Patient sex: M
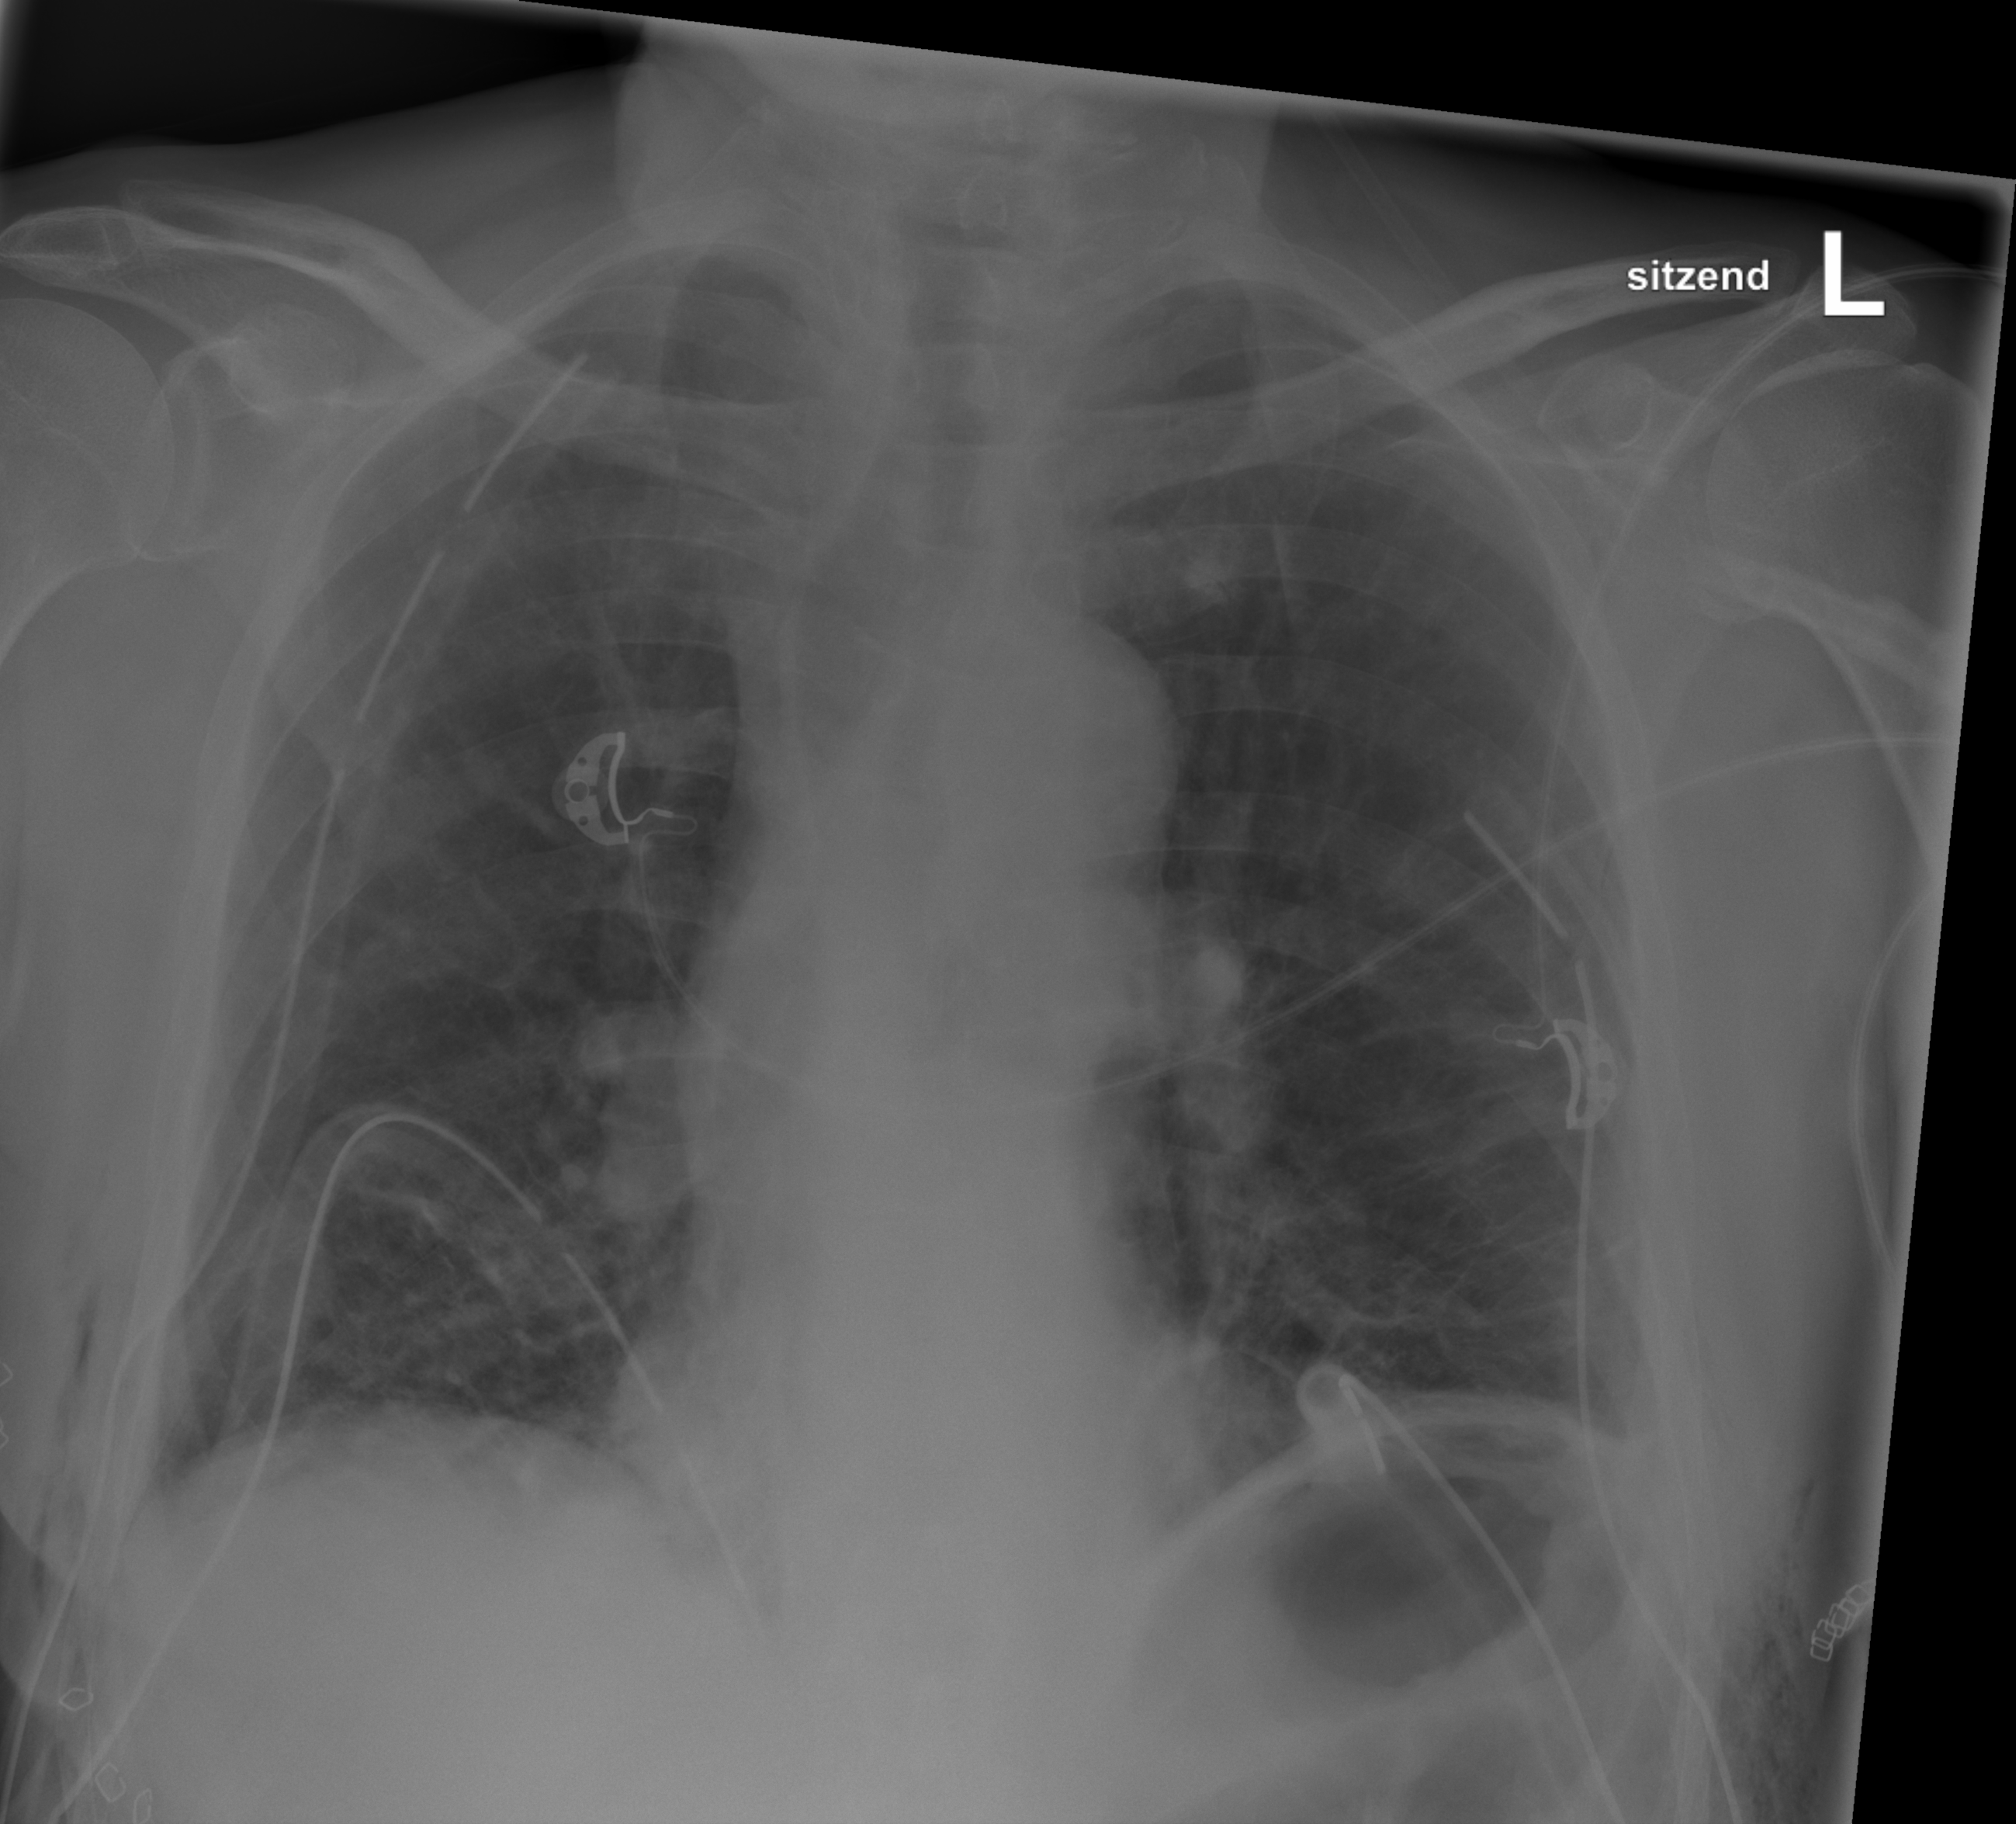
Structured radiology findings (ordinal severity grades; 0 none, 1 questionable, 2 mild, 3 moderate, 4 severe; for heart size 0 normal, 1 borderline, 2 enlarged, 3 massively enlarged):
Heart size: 0
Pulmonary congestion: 2
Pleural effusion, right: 0
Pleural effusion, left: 0
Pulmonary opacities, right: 2
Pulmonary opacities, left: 0
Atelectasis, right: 2
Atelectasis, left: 2